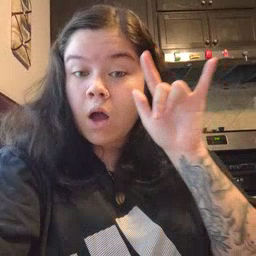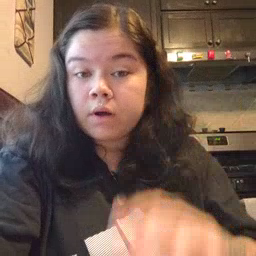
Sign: airplane